Question: My package name does not contain my full folder structure.
For instance - in IntelliJ I have created a test class:

and its package was initialized with 'package com;'
1. How do I set which is the starting folder for the package name?
2. What is the difference between blue and yellow/gold folder color in the IntelliJ project window?
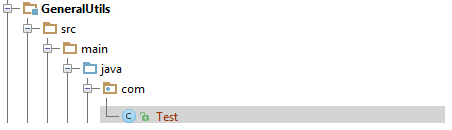
Answer: > How do I set which isw the starting folder for the package name
File -> Project Structure. On the left, select Modules.
In the rightmost window, you will have a tab named "Sources". There you will have the opportunity to change your source/test directories. Note that a directory must exist before it is selectable this way.
Although I wouldn't depart from the setup you currently have, it's pretty standard.
> What is the difference between blue and yellow/gold folder color in intelliJ project window
You will see that in the tab above ;)